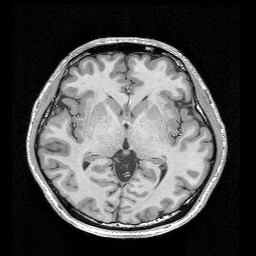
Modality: T1w
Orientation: coronal